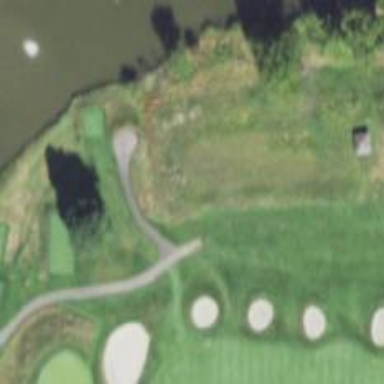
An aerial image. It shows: Footway that doubles as golf path.